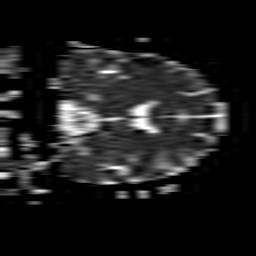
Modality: ADC
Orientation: coronal
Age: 53
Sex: male
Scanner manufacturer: philips
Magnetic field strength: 1.5 T
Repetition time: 3.392 s
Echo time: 0.06899 s